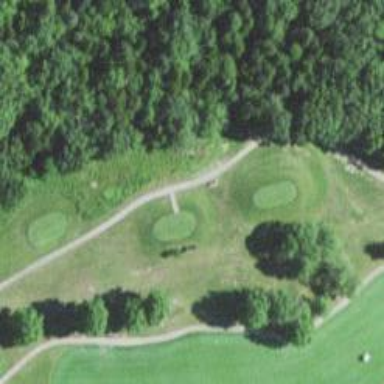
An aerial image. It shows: Service road used as golf cart path.